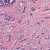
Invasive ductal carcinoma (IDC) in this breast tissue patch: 1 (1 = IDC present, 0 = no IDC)